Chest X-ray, PA view. Patient: 68 years old, sex M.
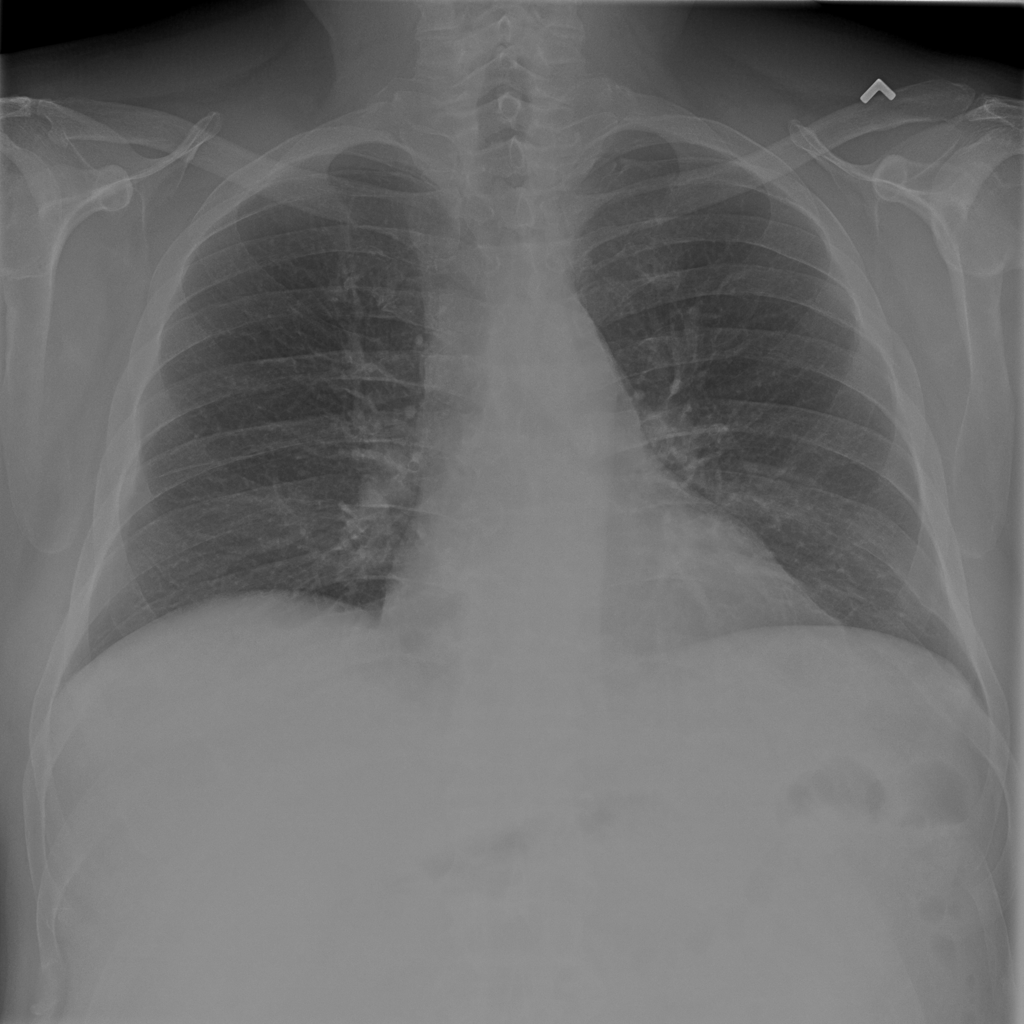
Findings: No Finding